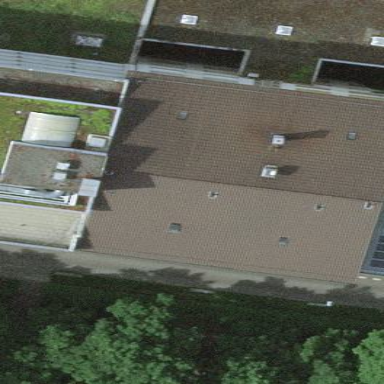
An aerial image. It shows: Office building.